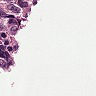
Metastatic tissue present: yes